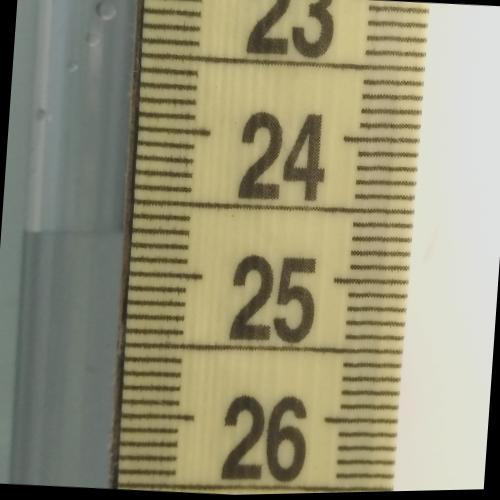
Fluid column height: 24.7 cm